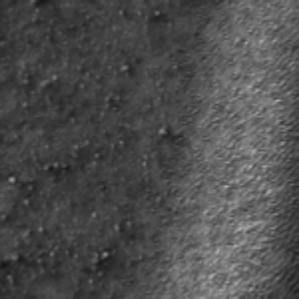
Label: frost